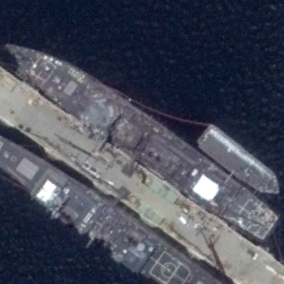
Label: destroyer